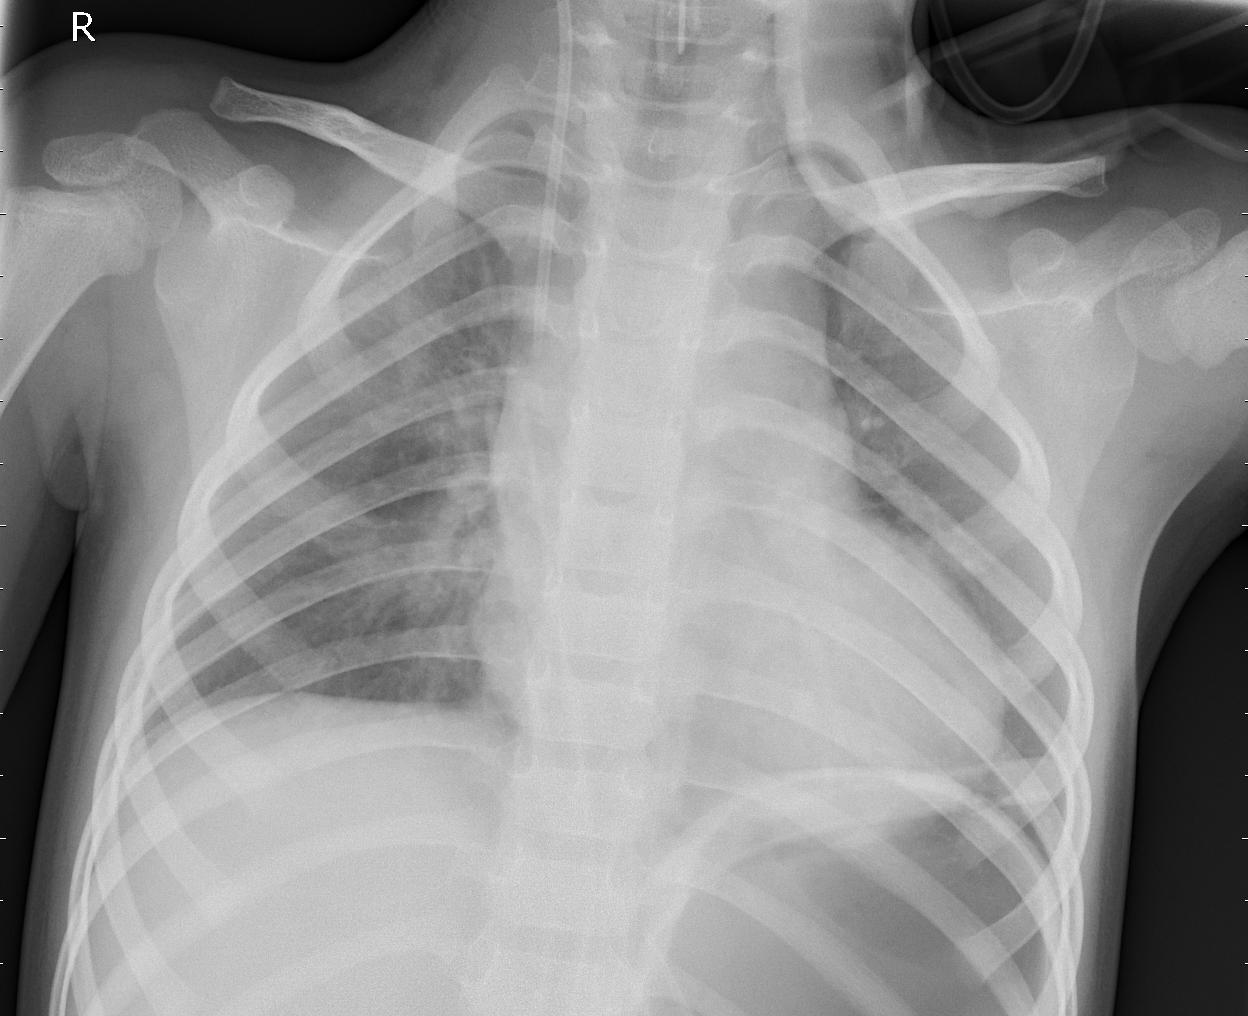
Diagnosis: PNEUMONIA